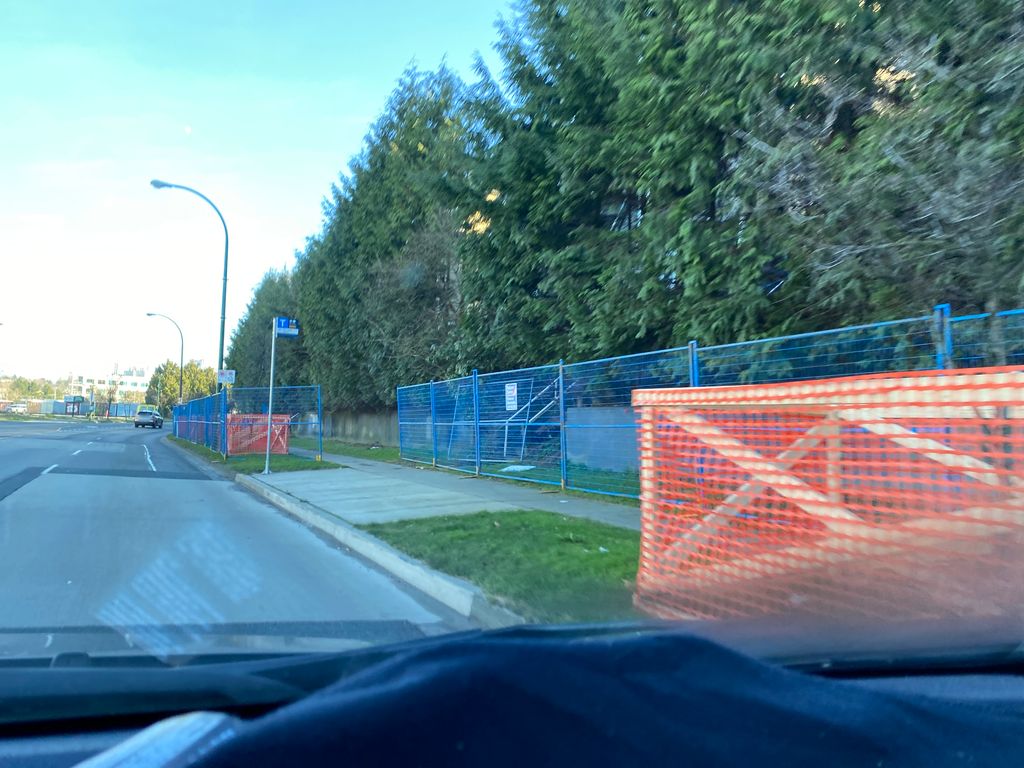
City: vancouver